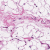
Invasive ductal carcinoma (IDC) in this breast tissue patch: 0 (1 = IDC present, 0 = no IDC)